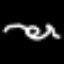
Label: squiggle